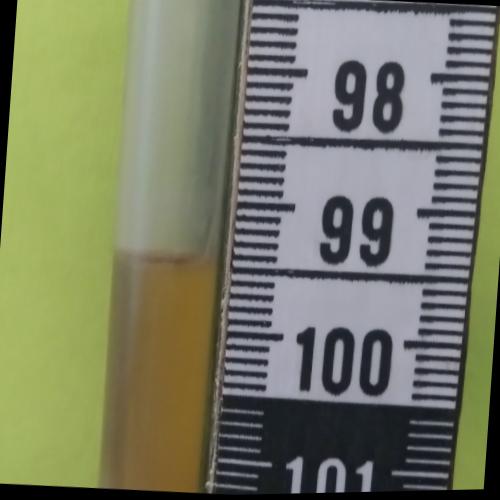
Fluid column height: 99.4 cm